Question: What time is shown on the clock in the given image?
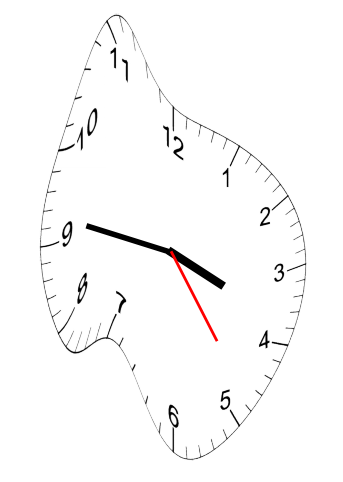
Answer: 03:46:24